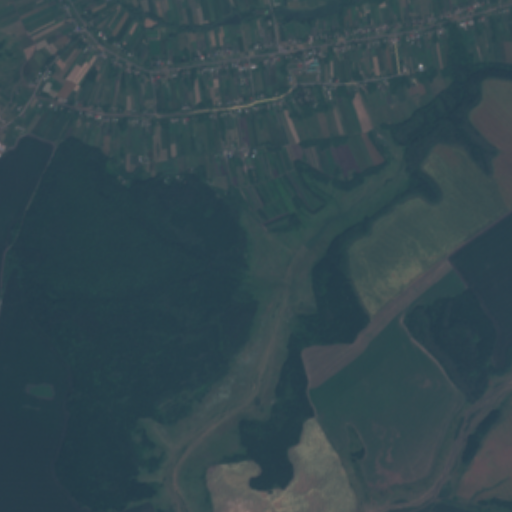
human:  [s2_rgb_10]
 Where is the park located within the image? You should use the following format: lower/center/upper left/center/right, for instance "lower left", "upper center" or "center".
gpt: The park is located in the upper center of the image.
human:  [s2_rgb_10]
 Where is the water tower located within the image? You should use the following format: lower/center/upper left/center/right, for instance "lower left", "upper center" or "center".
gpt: The water tower is located in the upper left of the image.
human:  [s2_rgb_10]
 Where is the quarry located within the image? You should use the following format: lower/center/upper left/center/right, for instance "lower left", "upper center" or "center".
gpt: There is no quarry in the image.